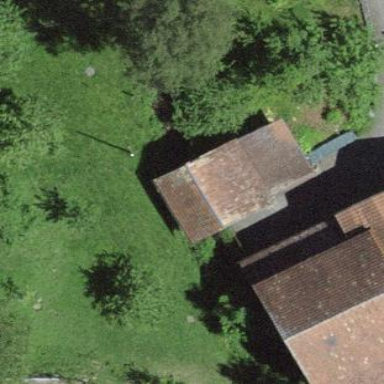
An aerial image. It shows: Barn.